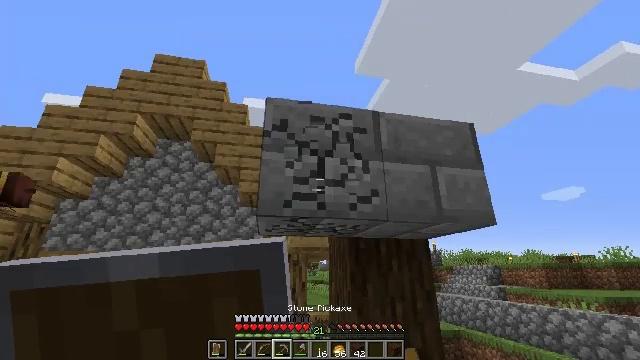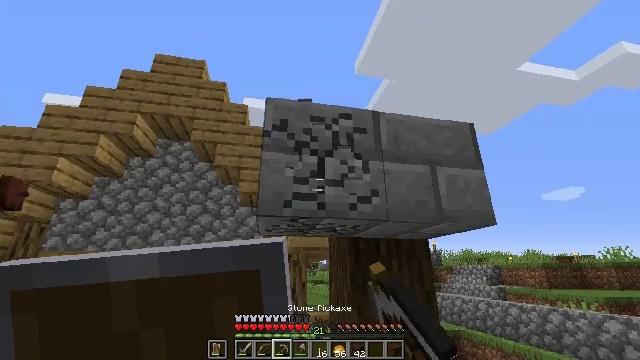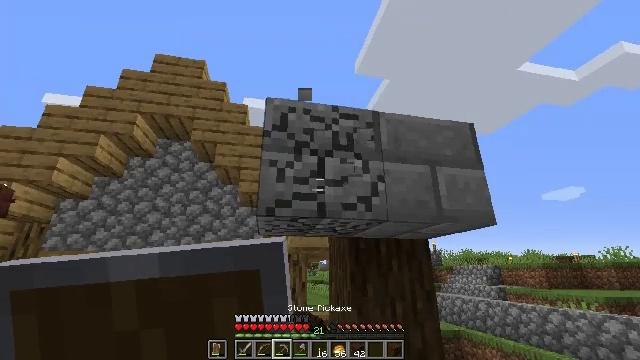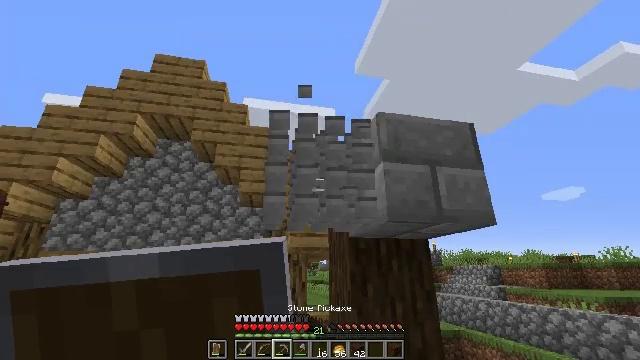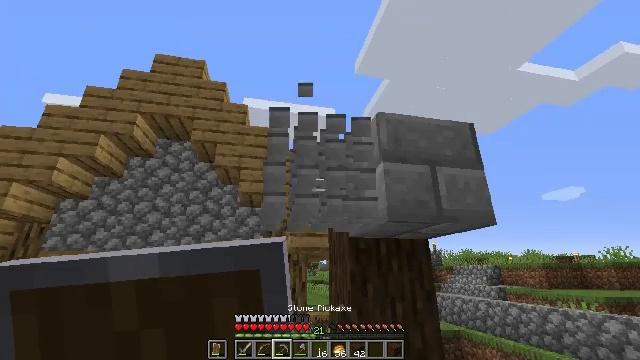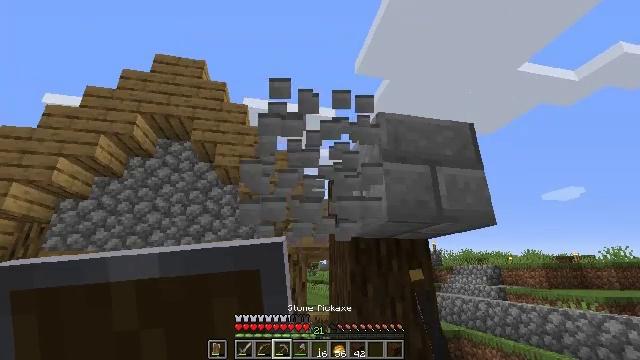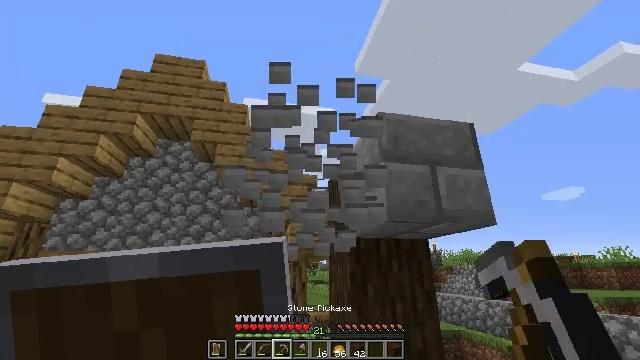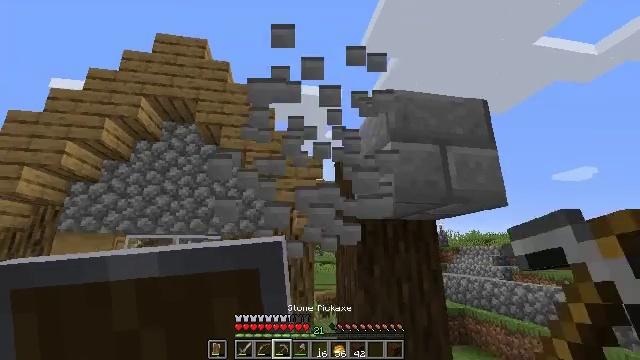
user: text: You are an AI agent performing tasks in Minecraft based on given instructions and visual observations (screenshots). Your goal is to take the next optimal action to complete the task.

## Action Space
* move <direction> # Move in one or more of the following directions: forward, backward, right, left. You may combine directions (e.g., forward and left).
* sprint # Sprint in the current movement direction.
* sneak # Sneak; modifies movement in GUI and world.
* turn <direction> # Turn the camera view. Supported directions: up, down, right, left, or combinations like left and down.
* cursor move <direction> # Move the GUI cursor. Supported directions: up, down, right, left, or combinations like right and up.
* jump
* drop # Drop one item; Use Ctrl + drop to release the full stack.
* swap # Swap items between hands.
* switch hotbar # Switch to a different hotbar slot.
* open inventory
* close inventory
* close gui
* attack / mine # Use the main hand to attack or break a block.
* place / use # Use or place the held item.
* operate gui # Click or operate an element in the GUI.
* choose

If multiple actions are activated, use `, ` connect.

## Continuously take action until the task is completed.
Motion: motion action
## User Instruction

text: Get stone bricks for construction purposes.
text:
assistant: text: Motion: attack / mine
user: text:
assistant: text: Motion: attack / mine
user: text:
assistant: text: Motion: attack / mine
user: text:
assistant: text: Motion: attack / mine
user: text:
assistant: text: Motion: attack / mine
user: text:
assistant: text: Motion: attack / mine
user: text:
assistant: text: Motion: move forward, turn left and down, attack / mine
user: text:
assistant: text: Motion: attack / mine